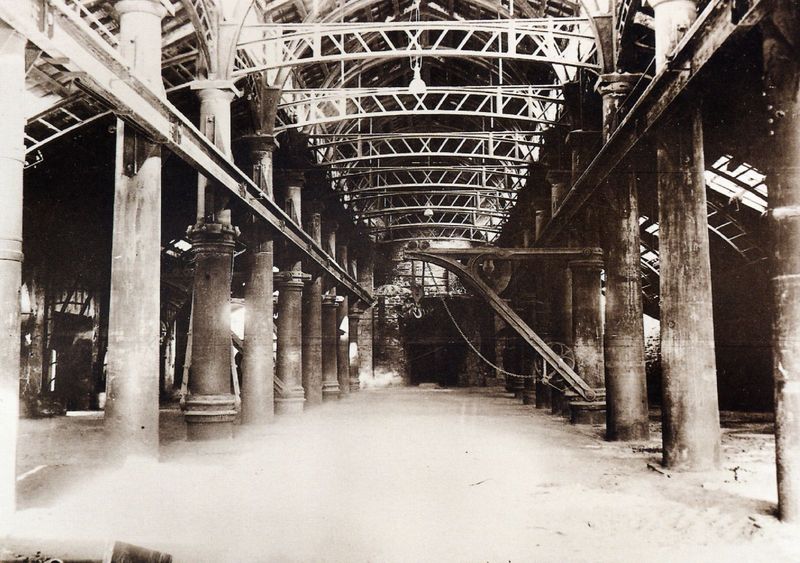
Titel: Sayner Hütte
Standort: Sayn (EU - D - RP)
Schlagwörter: schatten, fenster, grau, lampe, licht, mitte, schwarz, säulen, weiss, dach, weg, stein, decke, rund, bogen, fabrik, sepia, industrie, metall, halle, foto, fotografie, eisen, kolonnen, stütze, gewölbe, hacken, haken, stangen, beton, flaschenzug, kran, technik, schwarz weiß, quer, kapitell, konstruktion, stahl, träger, lager, oberlicht, maschinen, eisenträger, lift, hasse, 1900, träger kran